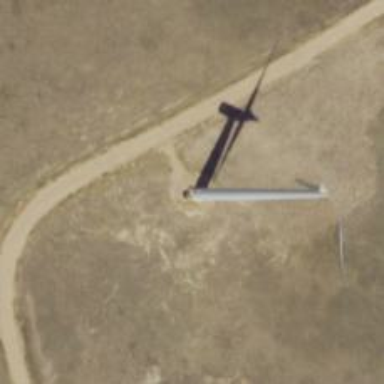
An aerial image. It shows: Wind generator using horizontal axis wind turbines.